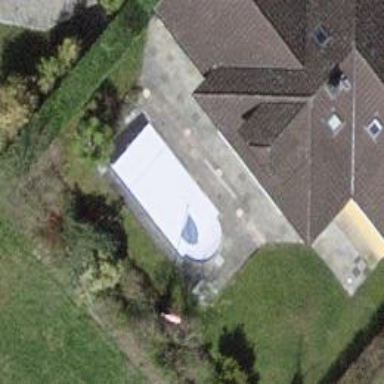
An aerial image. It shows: Swimming pool located in leisure land.